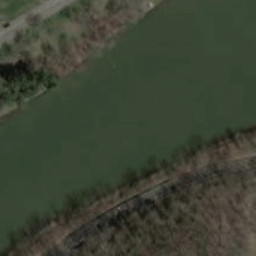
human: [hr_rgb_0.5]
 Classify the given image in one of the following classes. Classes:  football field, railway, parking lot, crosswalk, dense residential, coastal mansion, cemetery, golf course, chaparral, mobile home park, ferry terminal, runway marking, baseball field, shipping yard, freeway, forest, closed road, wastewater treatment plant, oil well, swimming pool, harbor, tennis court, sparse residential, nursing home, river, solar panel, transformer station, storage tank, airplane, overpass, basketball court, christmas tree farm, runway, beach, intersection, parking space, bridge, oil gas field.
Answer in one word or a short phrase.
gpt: river